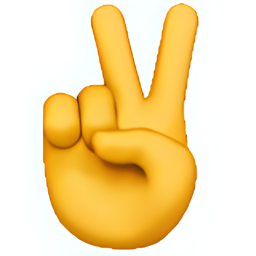
Name: victory hand
Emoji: ✌
Group: People & Body
Sub-group: hand-fingers-partial